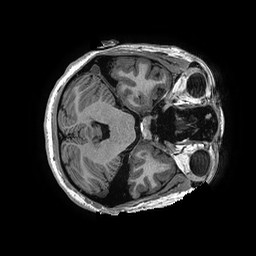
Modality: T1w
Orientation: axial
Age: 30
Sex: female
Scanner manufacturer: ge
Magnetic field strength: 3 T
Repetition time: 0.006952 s
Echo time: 0.00292 s